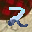
Label: 2